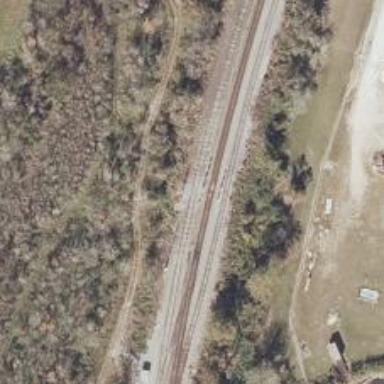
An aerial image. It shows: Railway signal.